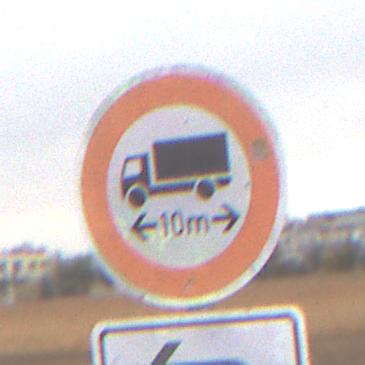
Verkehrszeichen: TatsaechlicheLaenge
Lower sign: RichtungsangabeDurchPfeile2
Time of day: Midday
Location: Outdoor (RoadRail)
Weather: Overcast
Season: NotSpecified
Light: Natural